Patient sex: F
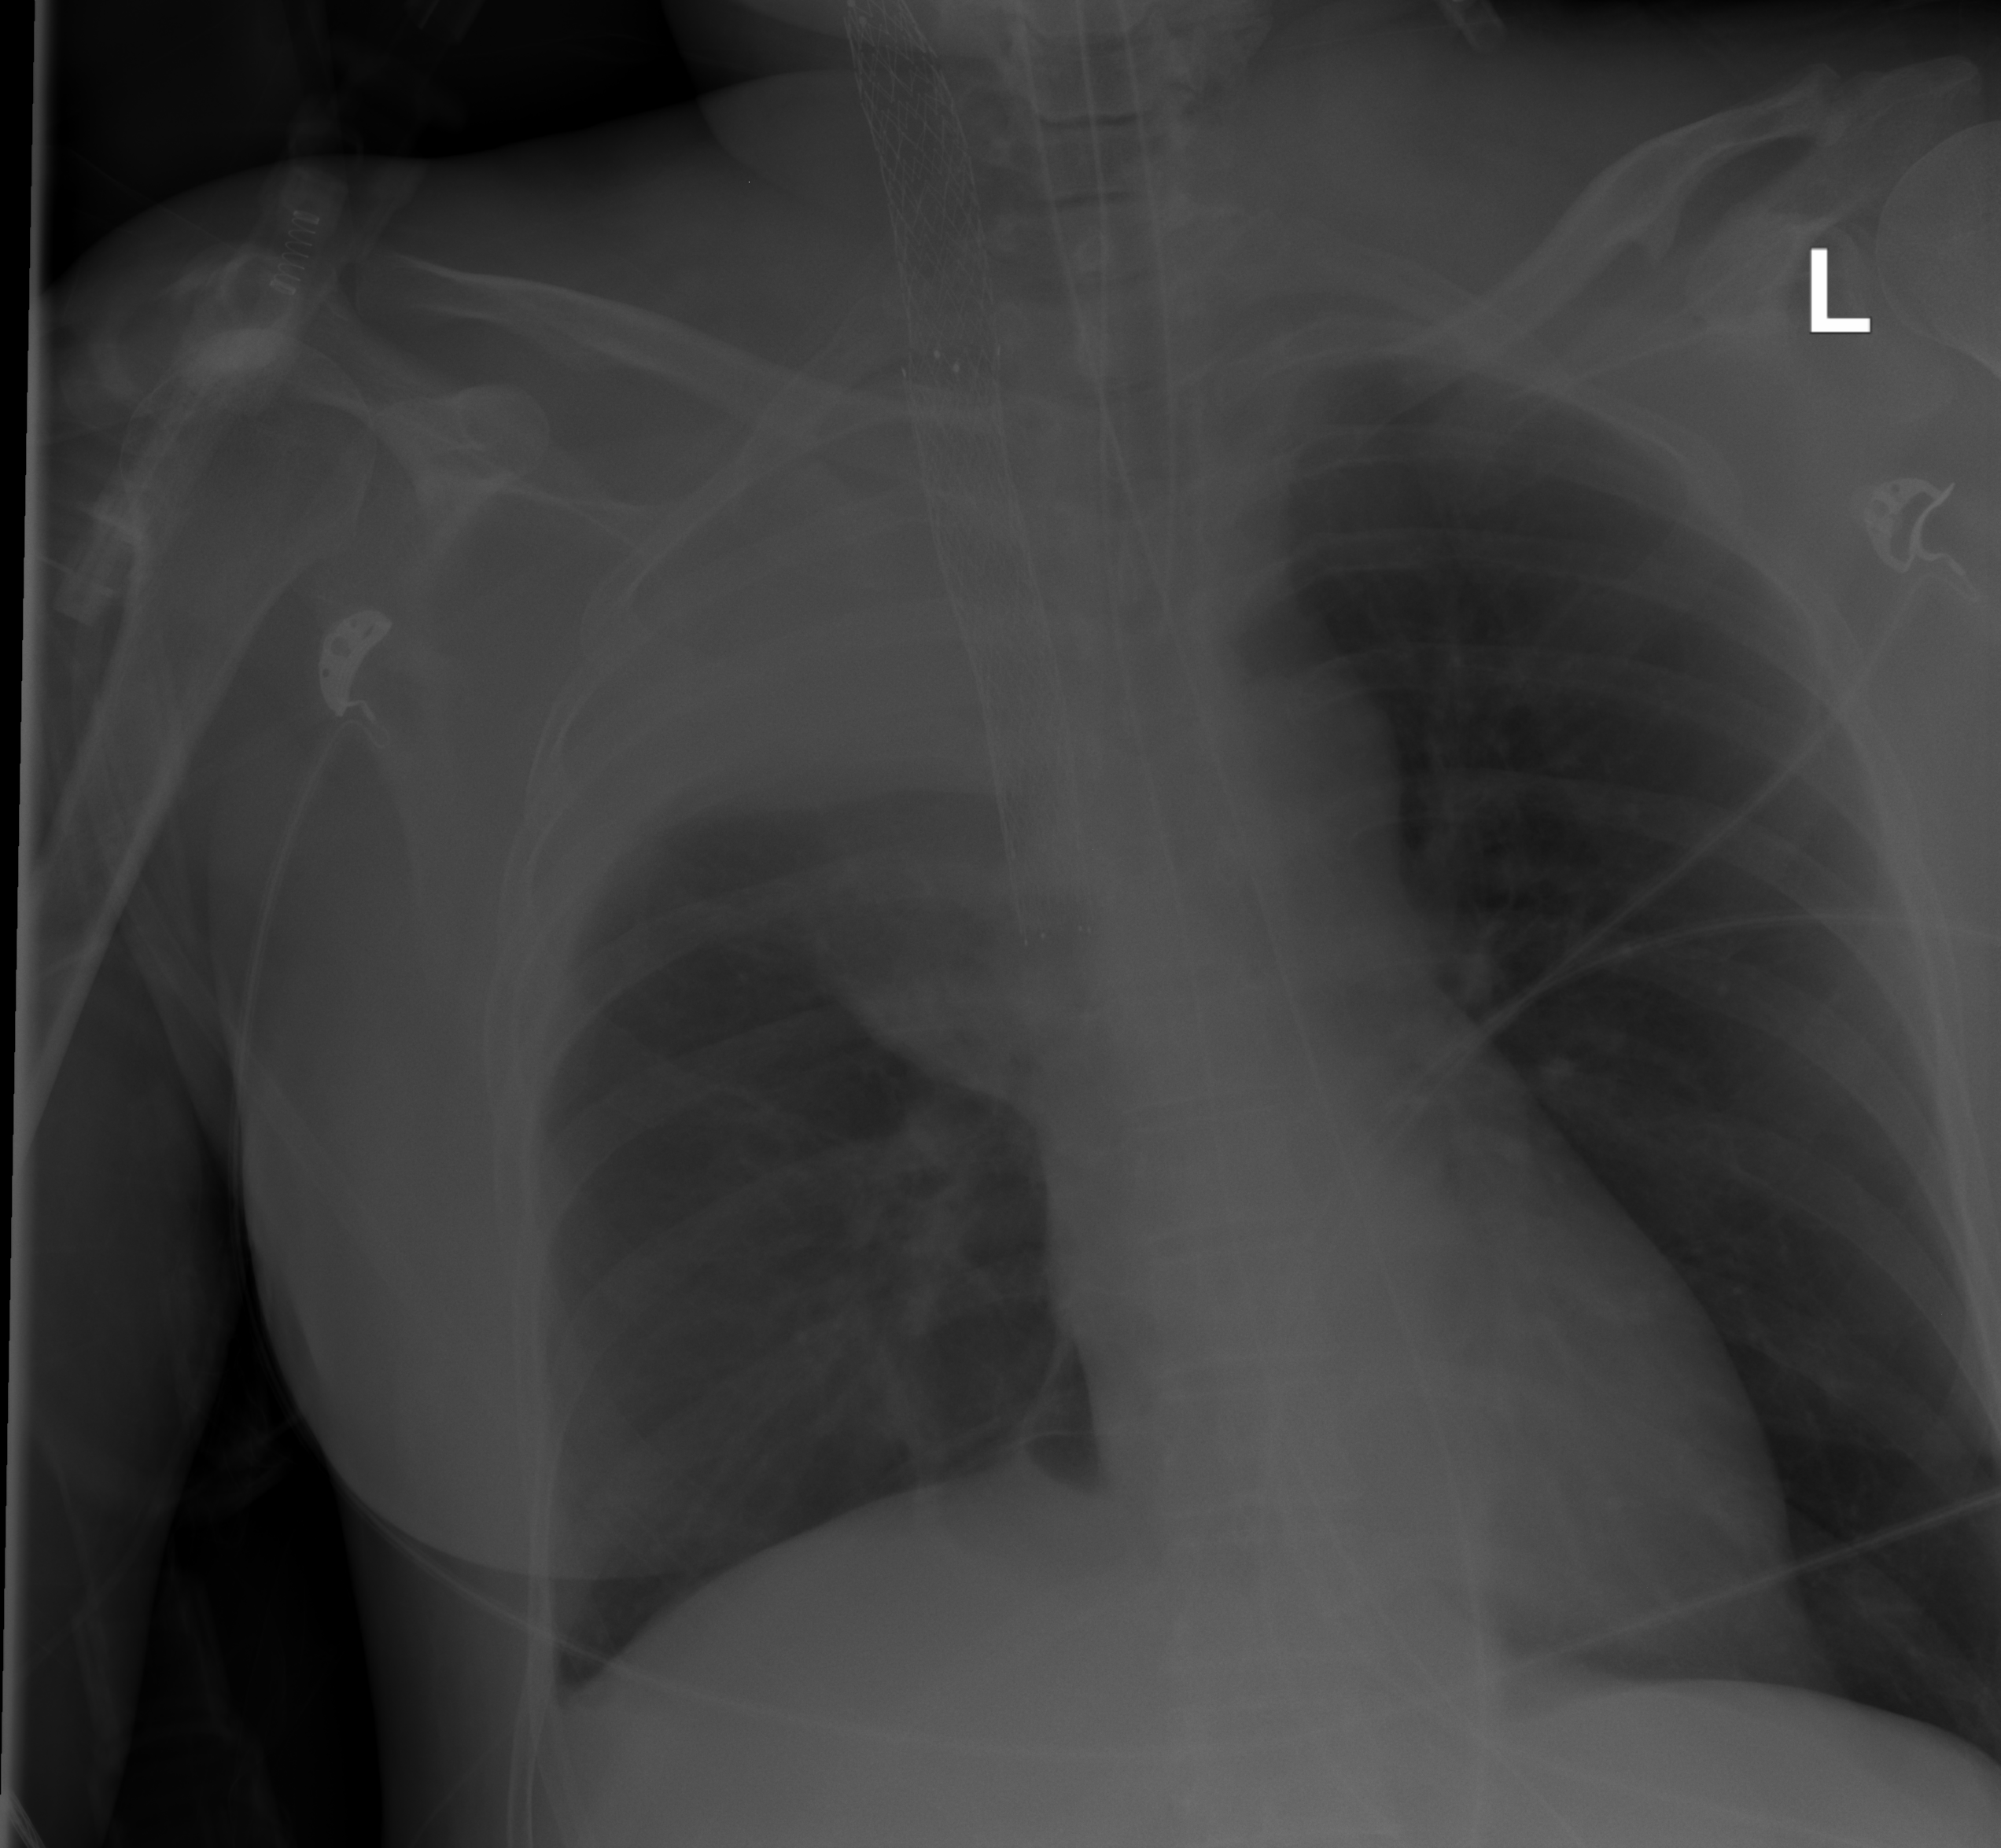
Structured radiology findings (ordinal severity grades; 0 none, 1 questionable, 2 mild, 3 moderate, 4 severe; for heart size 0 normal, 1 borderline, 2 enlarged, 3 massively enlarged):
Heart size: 0
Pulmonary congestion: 0
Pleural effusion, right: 2
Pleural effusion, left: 0
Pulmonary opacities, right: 0
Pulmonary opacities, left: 0
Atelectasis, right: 2
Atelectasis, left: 0